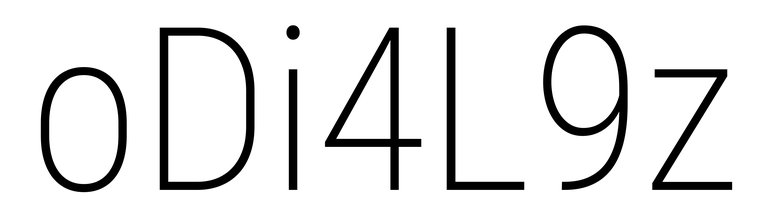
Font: Roboto_Condensed_ExtraLight